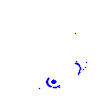
Particle: electron